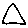
Label: triangle